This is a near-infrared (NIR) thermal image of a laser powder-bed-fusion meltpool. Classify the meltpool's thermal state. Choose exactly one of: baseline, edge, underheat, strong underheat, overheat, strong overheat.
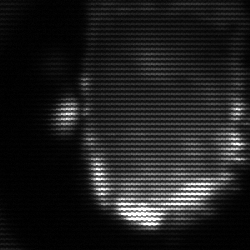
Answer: baseline